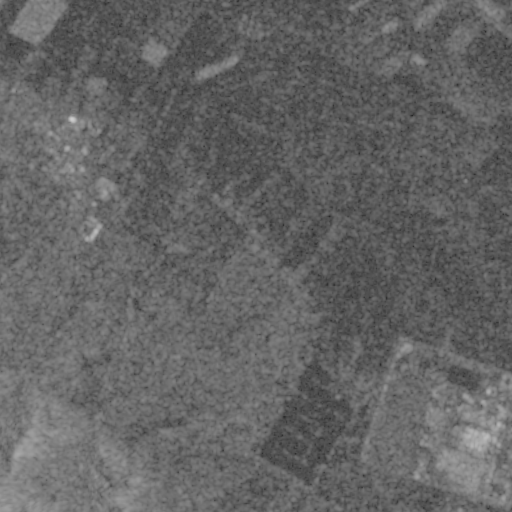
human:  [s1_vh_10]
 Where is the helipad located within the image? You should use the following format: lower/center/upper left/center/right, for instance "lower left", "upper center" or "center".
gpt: The helipad is located in the lower right of the image.
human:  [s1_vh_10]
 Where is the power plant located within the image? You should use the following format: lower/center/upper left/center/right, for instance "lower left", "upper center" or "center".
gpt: The power plant is located in the lower right of the image.
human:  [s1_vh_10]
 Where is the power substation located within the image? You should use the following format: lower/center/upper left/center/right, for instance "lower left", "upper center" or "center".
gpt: The power substation is located in the lower right of the image.
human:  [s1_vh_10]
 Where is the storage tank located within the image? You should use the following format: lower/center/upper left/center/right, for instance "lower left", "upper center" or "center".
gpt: The storage tank is located in the lower right of the image.
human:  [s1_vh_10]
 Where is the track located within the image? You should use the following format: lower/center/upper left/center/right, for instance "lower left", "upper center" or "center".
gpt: There is no track in the image.

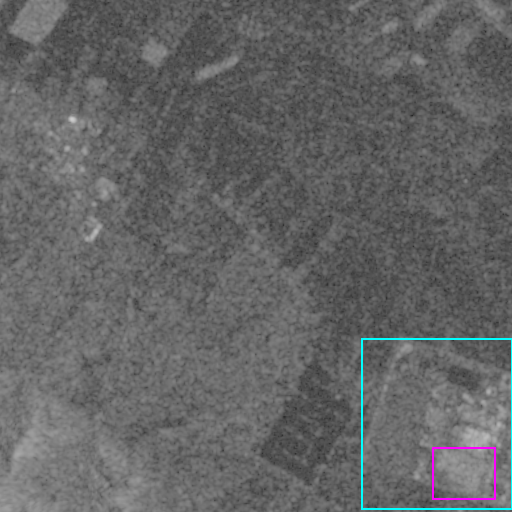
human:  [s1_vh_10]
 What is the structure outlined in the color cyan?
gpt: The structure outlined in cyan is a power plant.
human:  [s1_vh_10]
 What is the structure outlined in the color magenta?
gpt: The structure outlined in magenta is a power substation.
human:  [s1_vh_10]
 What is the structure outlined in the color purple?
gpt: There is no purple outline.